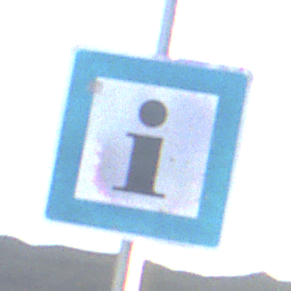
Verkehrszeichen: Informationsstelle
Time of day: SunriseSunset
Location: Outdoor (Nature)
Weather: Clear
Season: NotSpecified
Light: Natural